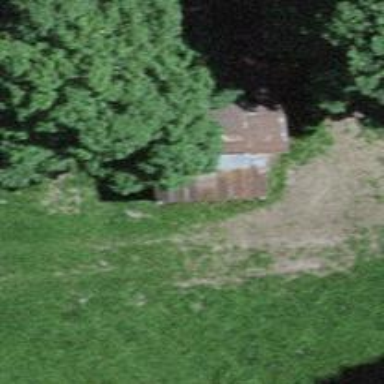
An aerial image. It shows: Rural barn.